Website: slack
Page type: stored-credit-cards
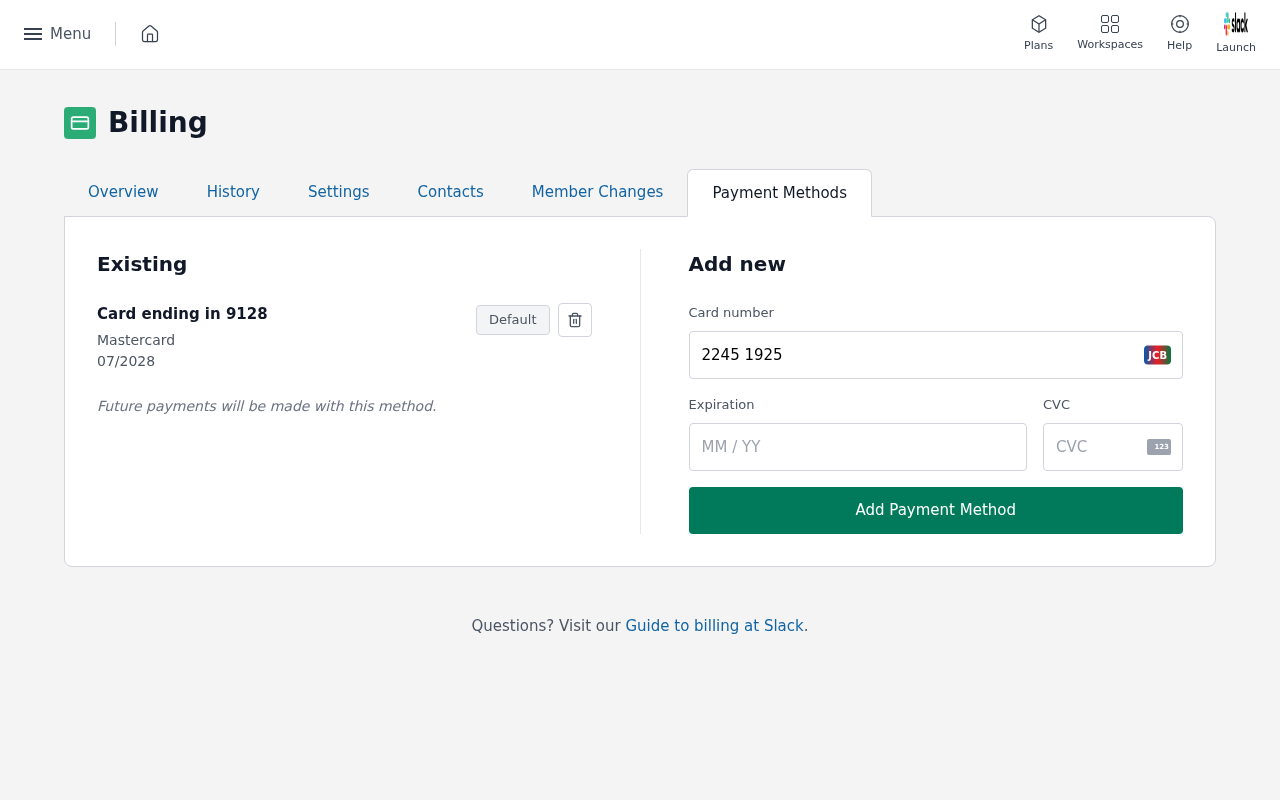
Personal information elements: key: PII_CARD_CVV
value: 309
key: PII_CARD_EXPIRY
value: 07/2028
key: PII_CARD_EXPIRY
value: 07/28
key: PII_CARD_LAST4
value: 9128
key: PII_CARD_NUMBER
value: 2245 1925 0082 9128
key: PII_CARD_TYPE
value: Mastercard